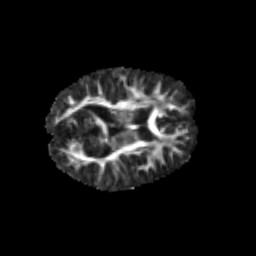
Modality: FA
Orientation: axial
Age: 6
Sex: female
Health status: healthy